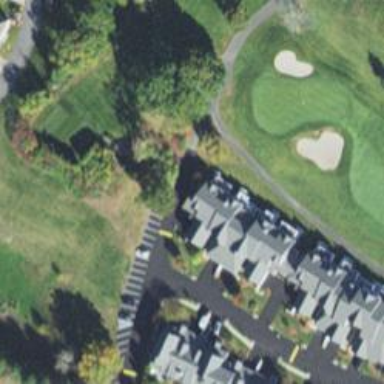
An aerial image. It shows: Path for both roads and golfers.